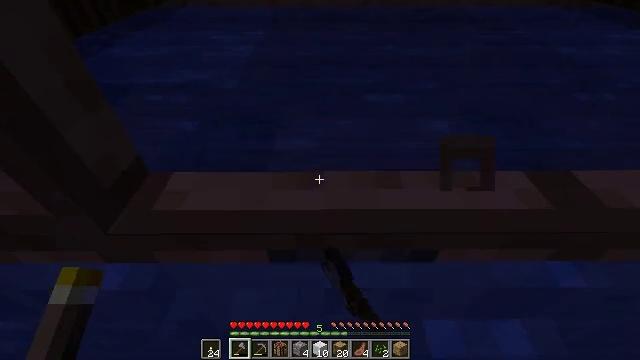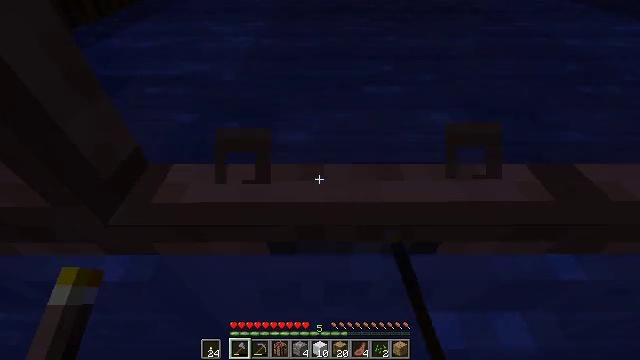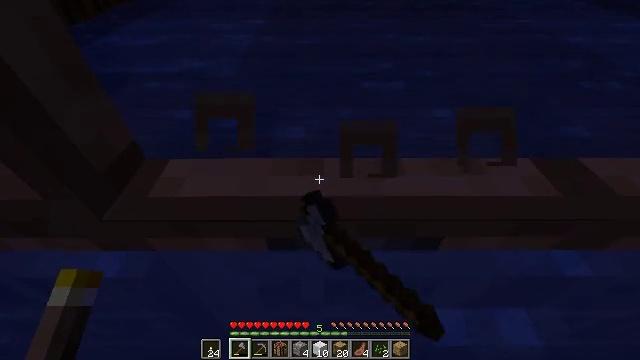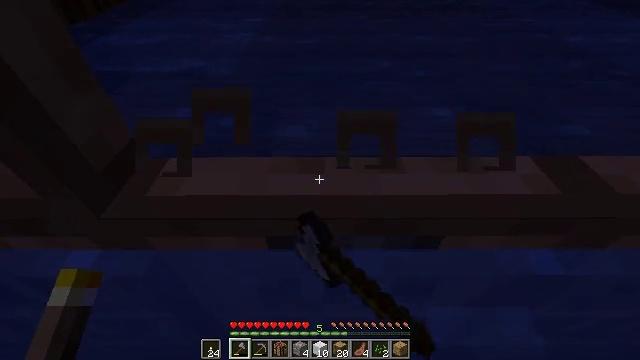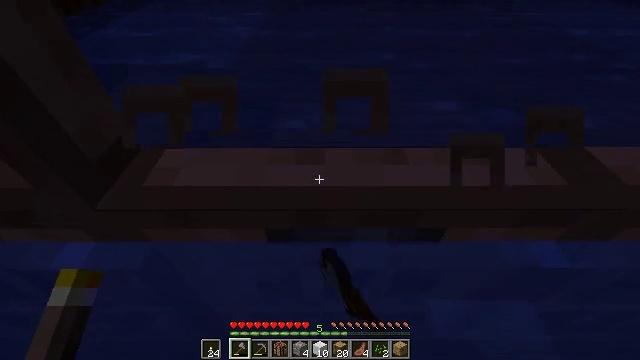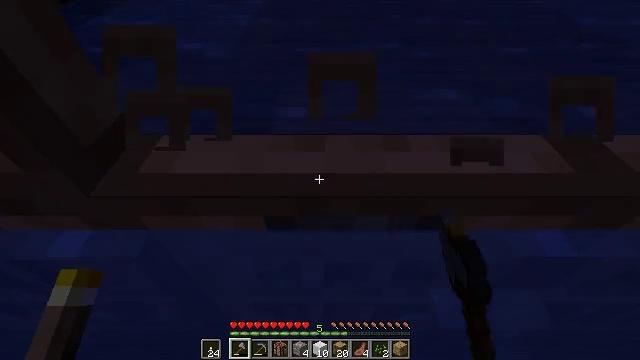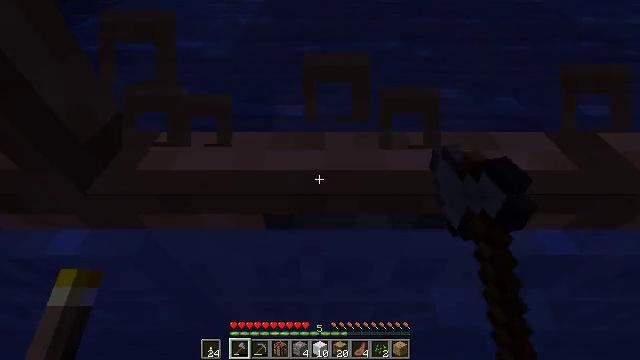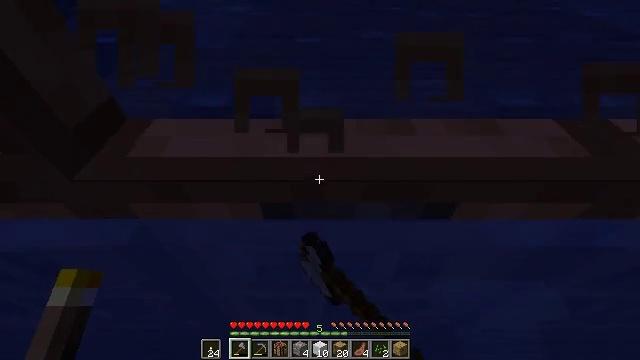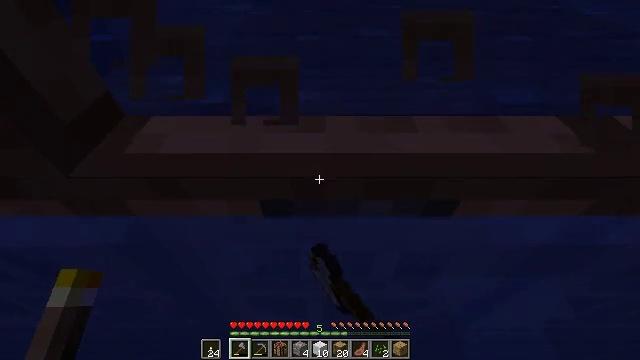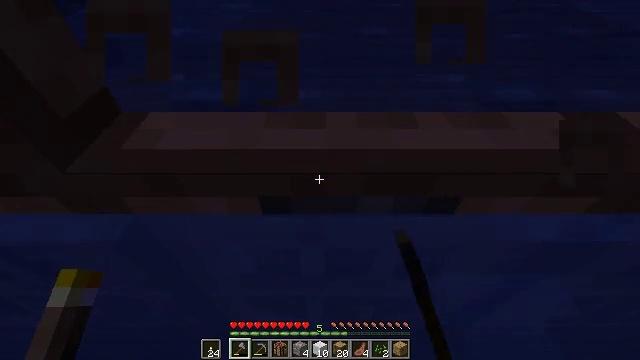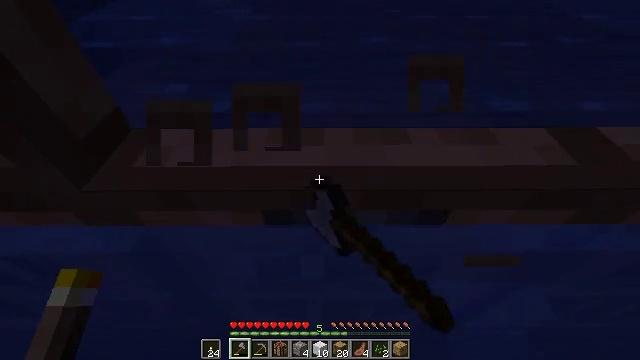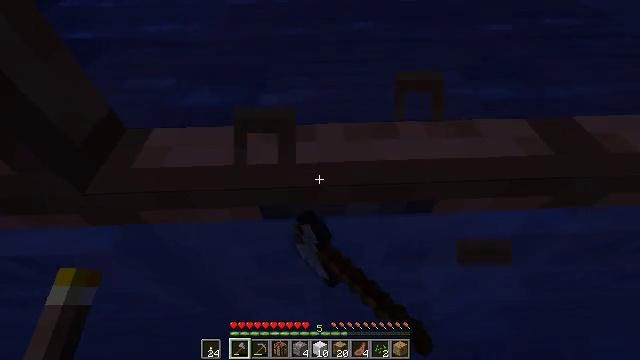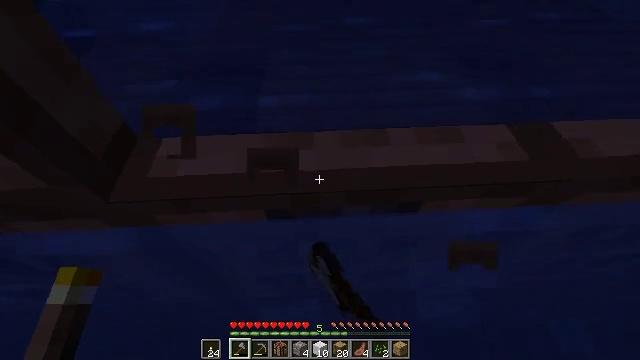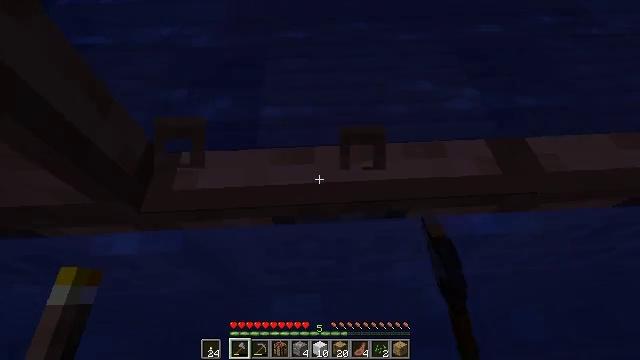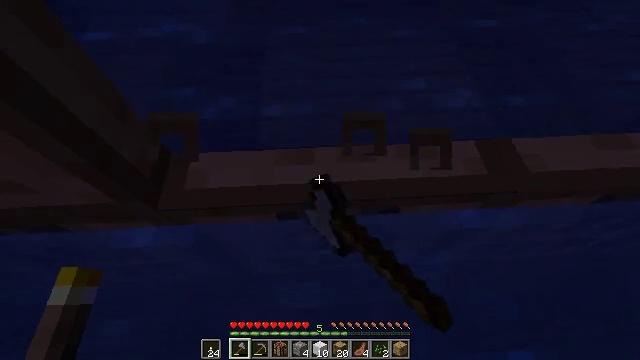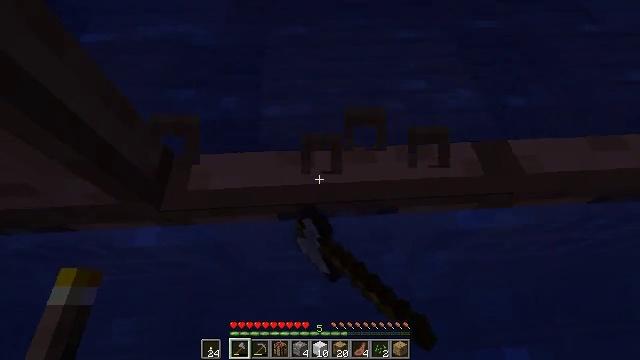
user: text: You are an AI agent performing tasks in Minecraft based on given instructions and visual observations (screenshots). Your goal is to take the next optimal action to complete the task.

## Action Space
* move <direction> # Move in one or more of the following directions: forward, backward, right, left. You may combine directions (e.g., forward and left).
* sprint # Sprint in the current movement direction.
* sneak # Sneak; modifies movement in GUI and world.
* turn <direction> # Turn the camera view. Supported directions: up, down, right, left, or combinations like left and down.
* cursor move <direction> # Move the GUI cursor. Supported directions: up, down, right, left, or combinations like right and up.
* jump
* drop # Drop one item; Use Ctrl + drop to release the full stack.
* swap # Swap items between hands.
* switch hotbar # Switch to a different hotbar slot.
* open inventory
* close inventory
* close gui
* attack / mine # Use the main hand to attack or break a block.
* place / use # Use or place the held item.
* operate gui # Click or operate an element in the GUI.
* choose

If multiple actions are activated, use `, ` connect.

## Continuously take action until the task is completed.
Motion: motion action
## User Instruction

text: Attack the jungle trapdoor to recycle it.
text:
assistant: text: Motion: turn down, attack / mine
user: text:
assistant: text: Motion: attack / mine
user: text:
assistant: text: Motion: attack / mine
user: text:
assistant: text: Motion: attack / mine
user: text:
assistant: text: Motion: turn down, attack / mine
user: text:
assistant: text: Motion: attack / mine
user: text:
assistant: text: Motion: attack / mine
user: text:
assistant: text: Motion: attack / mine
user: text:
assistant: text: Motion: attack / mine, jump
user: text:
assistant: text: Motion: attack / mine, jump
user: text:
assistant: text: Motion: turn right and down, attack / mine, jump
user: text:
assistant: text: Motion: turn down, attack / mine, jump
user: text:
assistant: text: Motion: turn down, attack / mine
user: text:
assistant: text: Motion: turn down, attack / mine
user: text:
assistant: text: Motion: attack / mine
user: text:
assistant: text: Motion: attack / mine
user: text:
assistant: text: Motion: attack / mine
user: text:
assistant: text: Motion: attack / mine
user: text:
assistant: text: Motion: attack / mine
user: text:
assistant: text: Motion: attack / mine
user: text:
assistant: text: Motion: attack / mine
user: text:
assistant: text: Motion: turn down, attack / mine
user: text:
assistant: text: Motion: attack / mine
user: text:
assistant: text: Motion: attack / mine
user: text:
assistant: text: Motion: attack / mine
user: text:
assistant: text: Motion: attack / mine
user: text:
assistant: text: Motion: attack / mine
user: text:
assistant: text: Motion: attack / mine
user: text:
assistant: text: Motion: attack / mine, jump
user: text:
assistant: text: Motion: attack / mine, jump